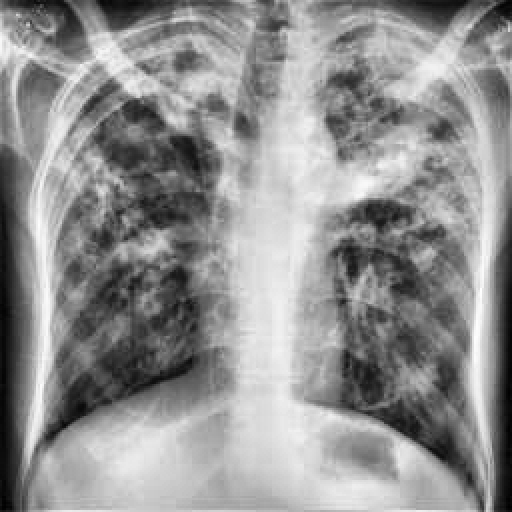
Finding: TUBERCULOSIS